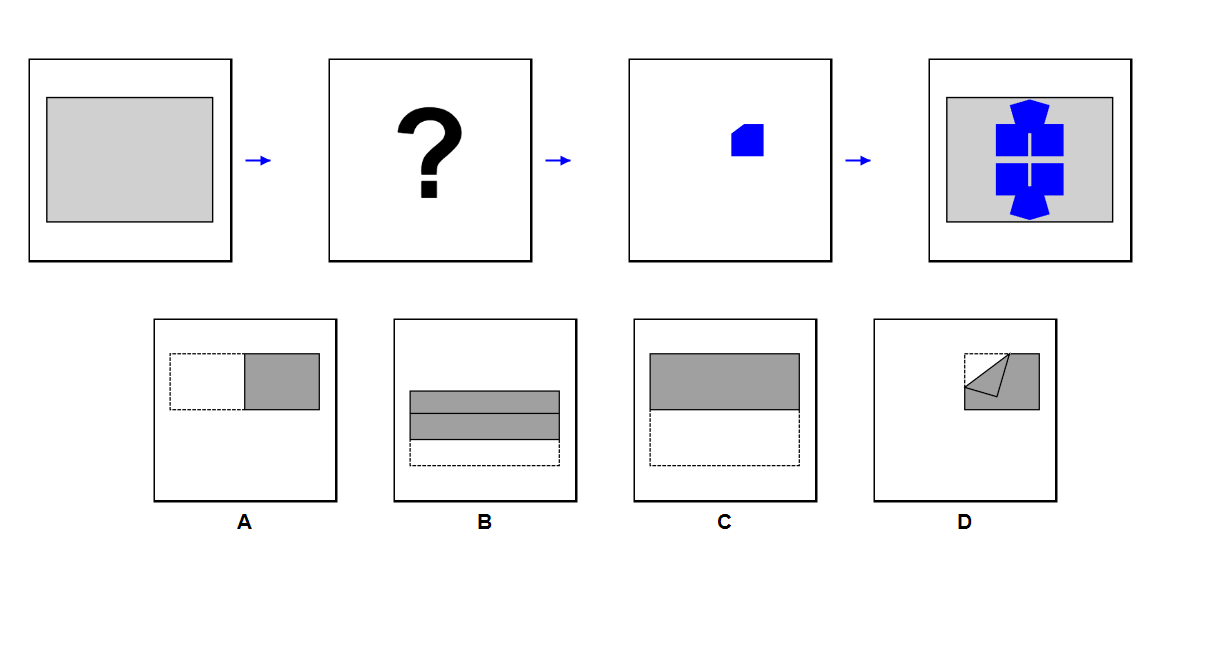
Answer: B